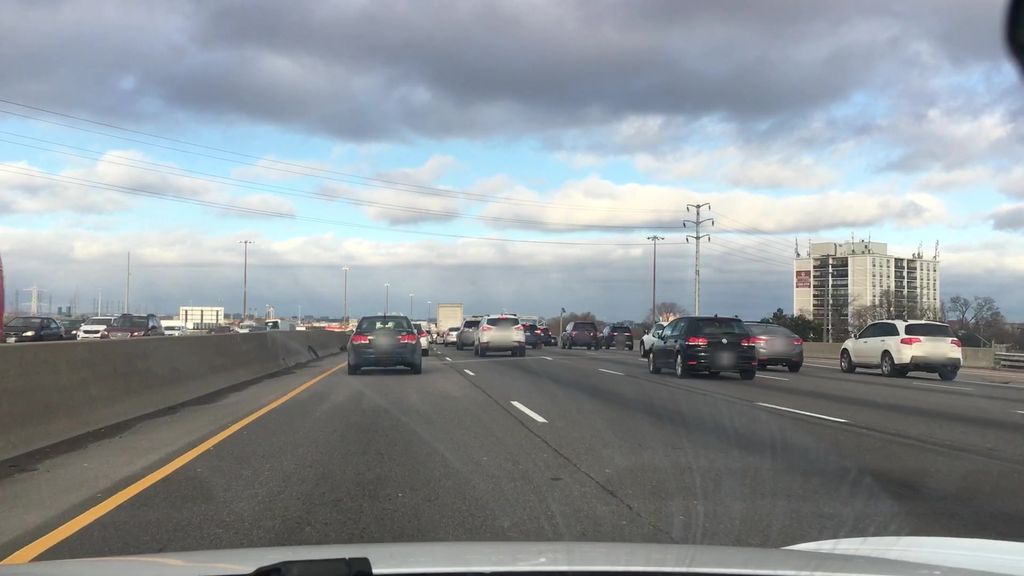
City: toronto